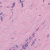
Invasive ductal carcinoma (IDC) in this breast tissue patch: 1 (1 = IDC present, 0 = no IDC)